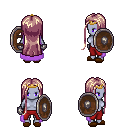
a pixel art fantasy rpg character, female body template, dark elf, purple skin, lavender cape, red pants, white blonde extra-long hairstyle, gold tiara, metal gloves, brown slippers, shield, four views (front, back, left, right), 2x2 character sprite sheet, small pixel art, hard edges, no anti-aliasing